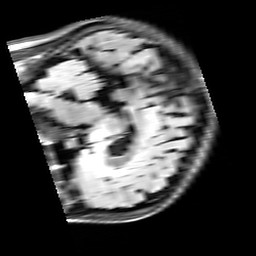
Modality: FLAIR
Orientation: sagittal
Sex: female
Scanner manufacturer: siemens
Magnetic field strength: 3 T
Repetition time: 10 s
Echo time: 0.09 s